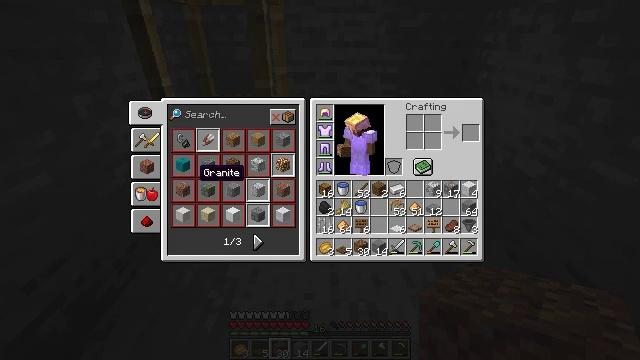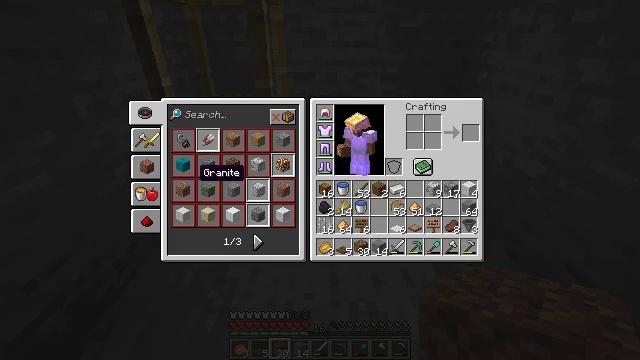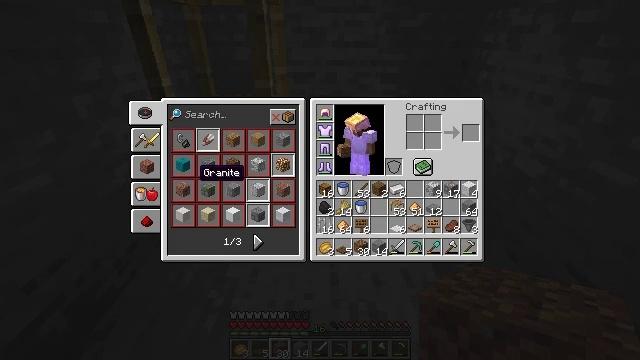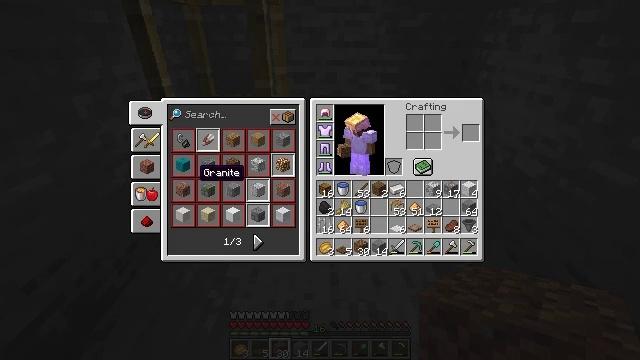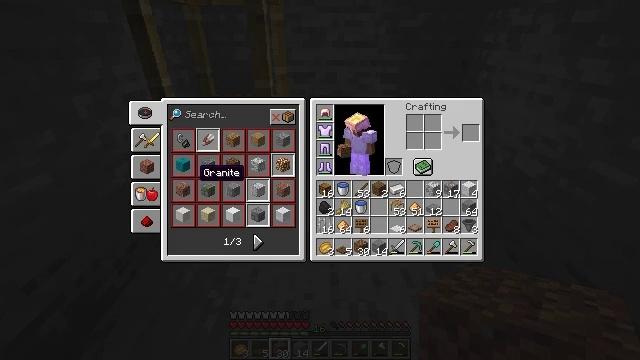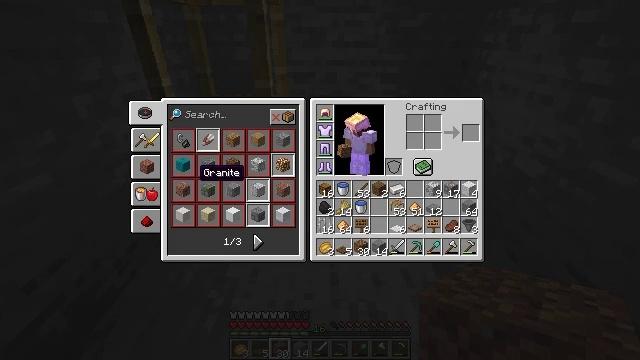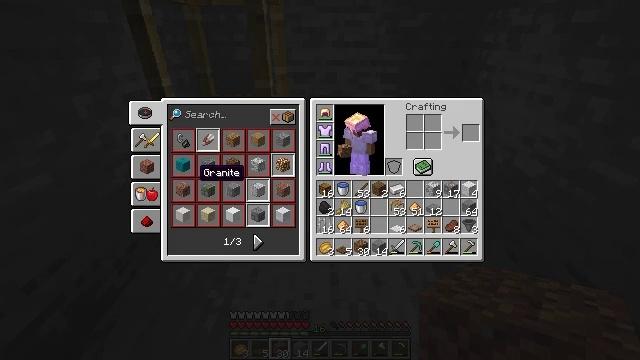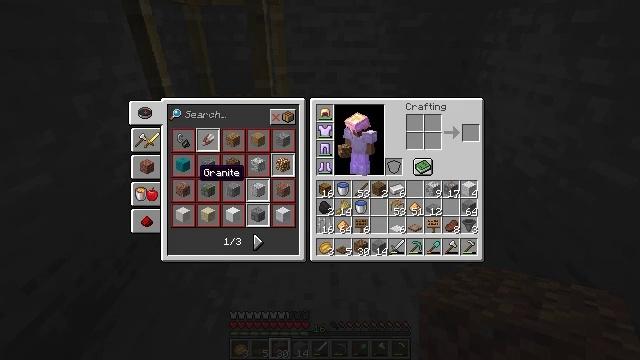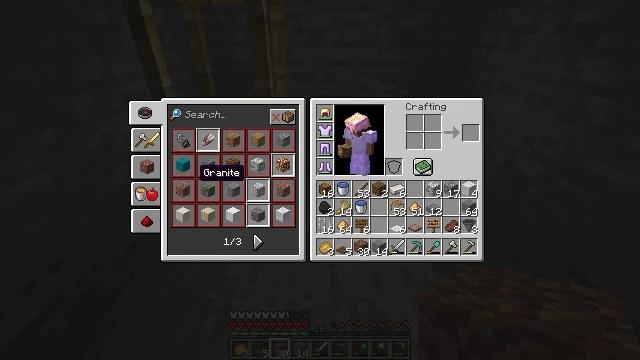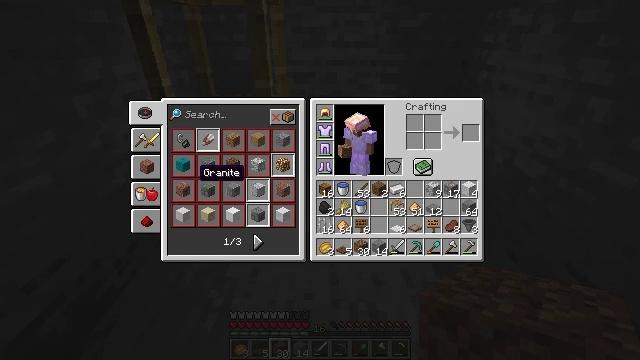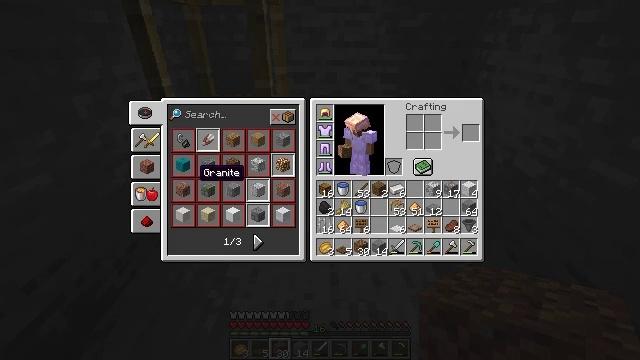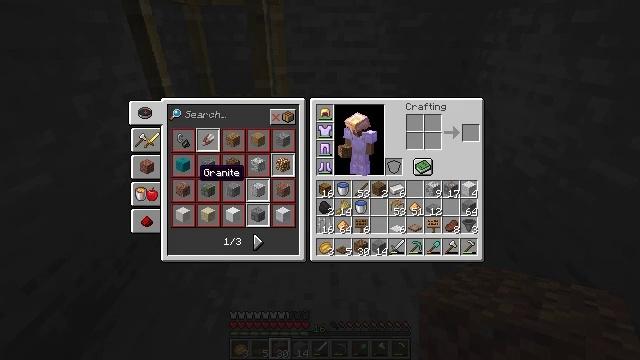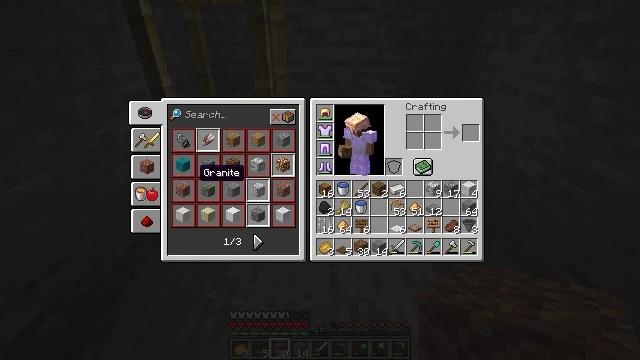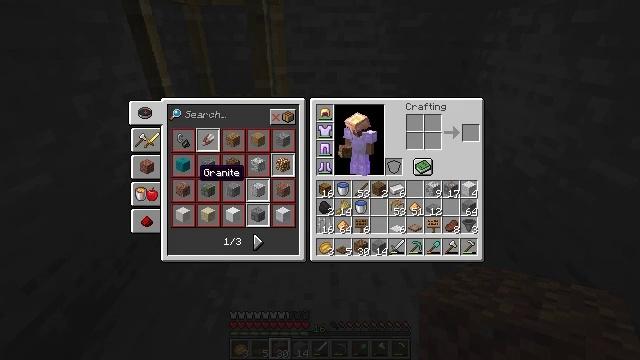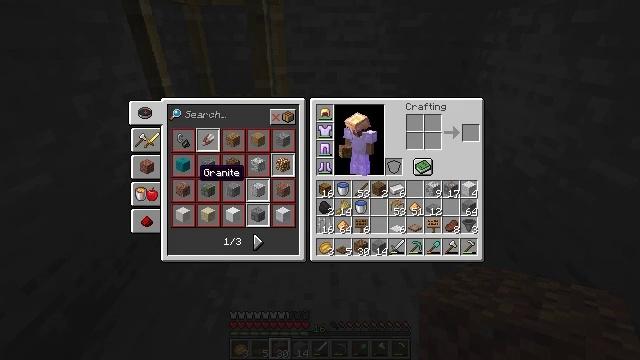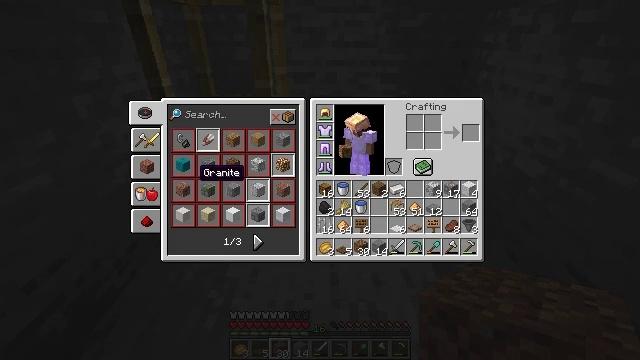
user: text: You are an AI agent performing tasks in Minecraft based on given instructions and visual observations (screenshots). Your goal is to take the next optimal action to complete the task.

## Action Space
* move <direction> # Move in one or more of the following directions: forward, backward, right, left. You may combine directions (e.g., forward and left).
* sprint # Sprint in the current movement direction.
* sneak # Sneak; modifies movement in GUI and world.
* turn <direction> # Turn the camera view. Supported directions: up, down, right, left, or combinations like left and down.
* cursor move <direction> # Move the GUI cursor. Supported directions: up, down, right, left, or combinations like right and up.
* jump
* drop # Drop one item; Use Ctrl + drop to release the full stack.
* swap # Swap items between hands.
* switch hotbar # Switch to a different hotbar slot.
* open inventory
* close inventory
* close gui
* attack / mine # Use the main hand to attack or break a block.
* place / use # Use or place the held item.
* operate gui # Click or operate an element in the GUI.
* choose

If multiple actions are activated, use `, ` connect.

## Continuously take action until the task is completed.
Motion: motion action
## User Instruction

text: Collect scaffolding blocks.
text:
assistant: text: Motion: no_op
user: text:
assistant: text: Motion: no_op
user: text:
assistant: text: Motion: no_op
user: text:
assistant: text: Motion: no_op
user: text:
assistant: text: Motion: no_op
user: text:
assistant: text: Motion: no_op
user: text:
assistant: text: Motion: no_op
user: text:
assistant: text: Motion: no_op
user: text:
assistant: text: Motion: no_op
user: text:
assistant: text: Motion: no_op
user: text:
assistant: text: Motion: no_op
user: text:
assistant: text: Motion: no_op
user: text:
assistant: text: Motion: no_op
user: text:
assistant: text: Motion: no_op
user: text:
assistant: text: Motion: no_op
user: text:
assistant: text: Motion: no_op
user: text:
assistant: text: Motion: no_op
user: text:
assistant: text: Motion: no_op
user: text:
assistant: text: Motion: no_op
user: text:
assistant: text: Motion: no_op
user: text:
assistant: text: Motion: no_op
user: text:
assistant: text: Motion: no_op
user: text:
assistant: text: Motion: no_op
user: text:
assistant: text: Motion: no_op
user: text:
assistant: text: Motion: no_op
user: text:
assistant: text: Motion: no_op
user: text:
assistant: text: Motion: no_op
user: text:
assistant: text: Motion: no_op
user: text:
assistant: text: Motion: no_op
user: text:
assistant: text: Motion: no_op